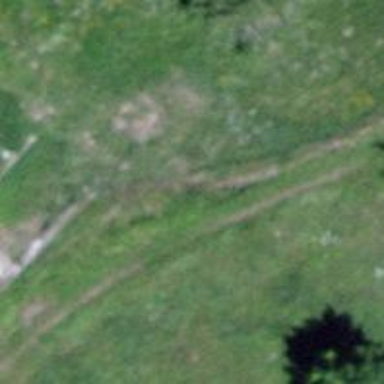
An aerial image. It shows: Track road with grade4 tracktype.